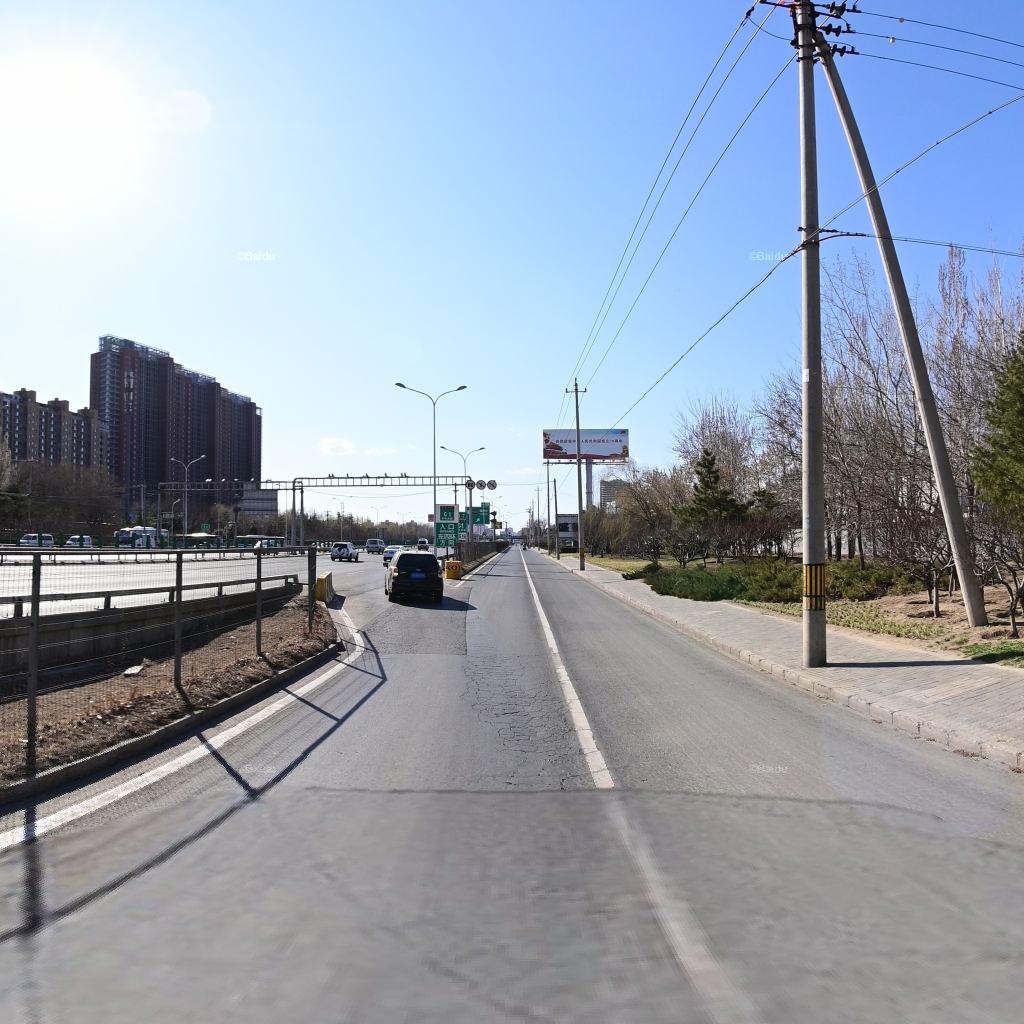
Region: Chaoyang
Road damage annotations: alligator crack, alligator crack